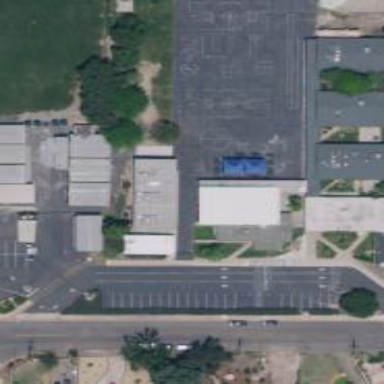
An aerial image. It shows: School.